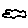
Label: cloud